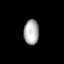
Tissue: lung
Cell type: Fibroblasts
Senescence score: 0.5857
Nuclear area (px): 370
Mean DAPI intensity: 174.222